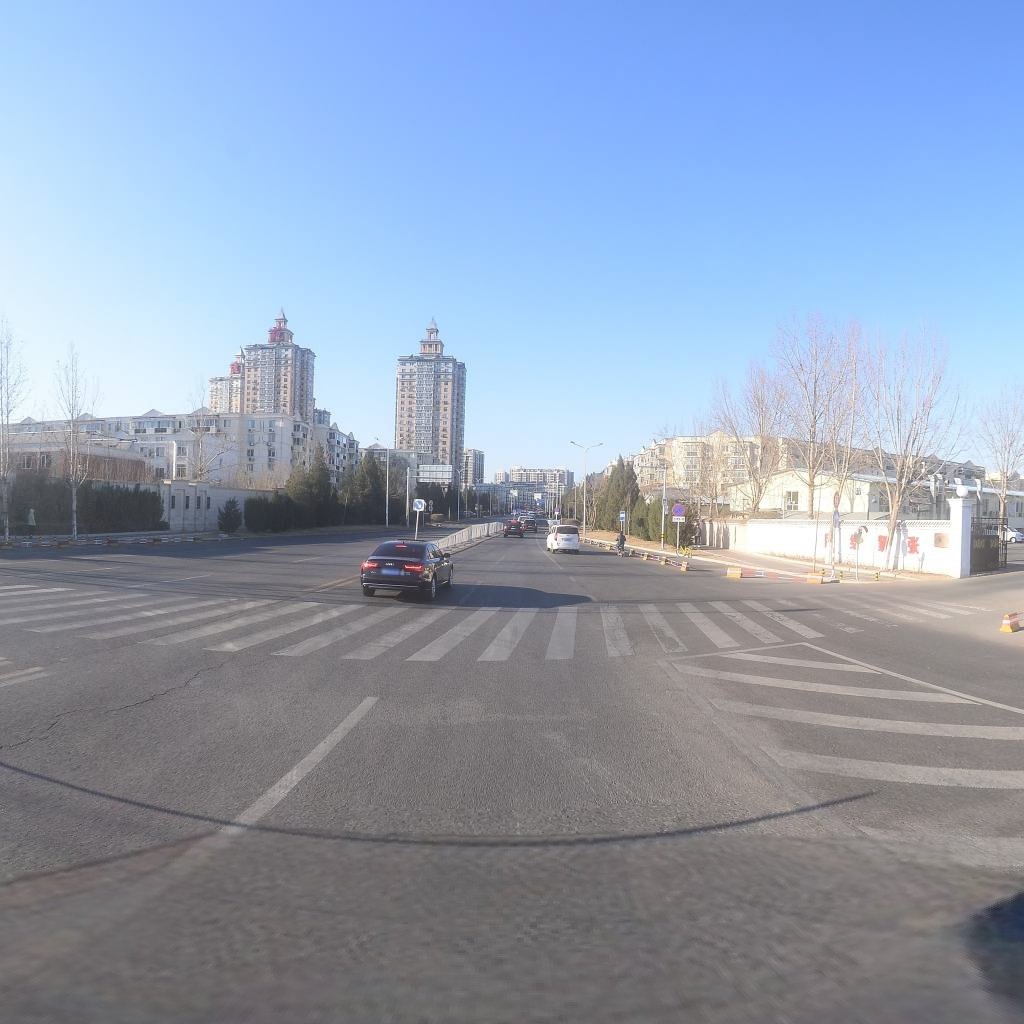
Region: Chaoyang
Road damage annotations: longitudinal crack, transverse patch